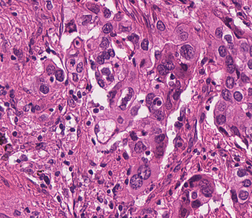
Tumor epithelial tissue: yes
Tumor-associated stroma tissue: yes
Normal tissue: no